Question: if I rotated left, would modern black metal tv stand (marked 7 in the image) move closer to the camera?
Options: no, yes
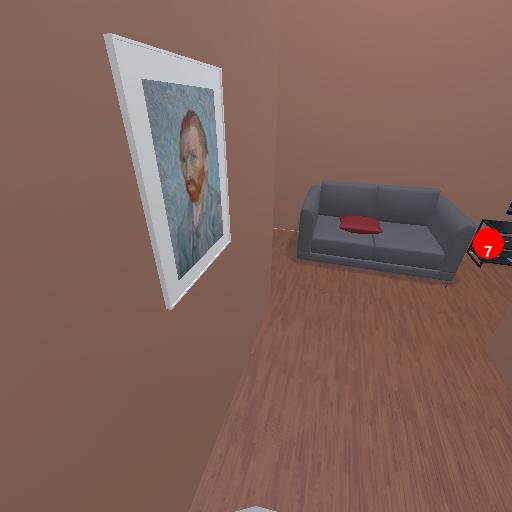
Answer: no